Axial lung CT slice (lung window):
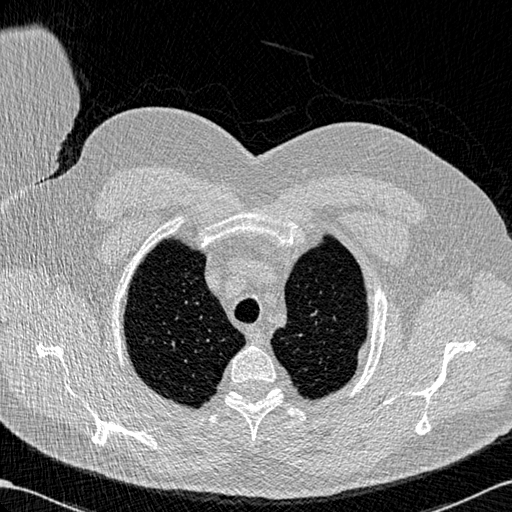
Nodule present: no